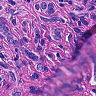
Metastatic tissue present: yes